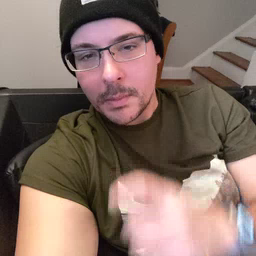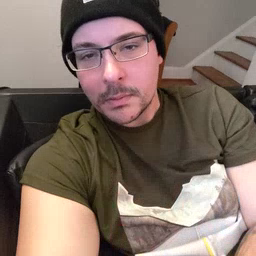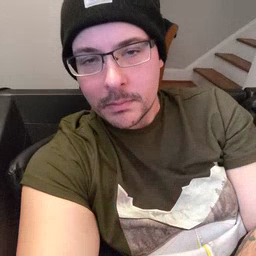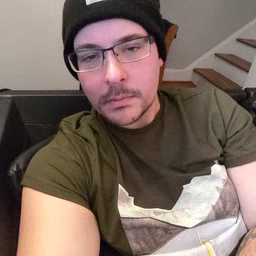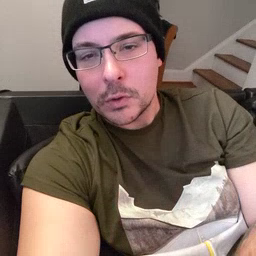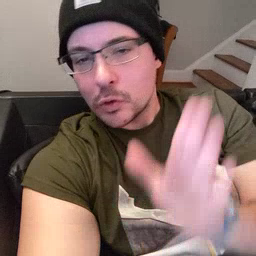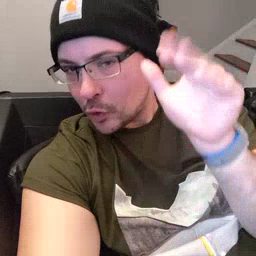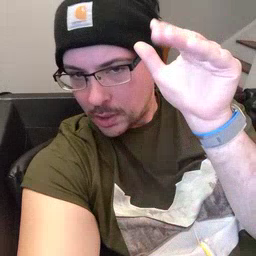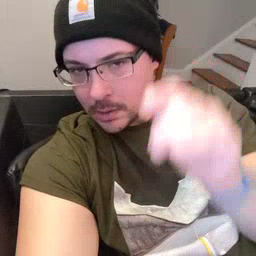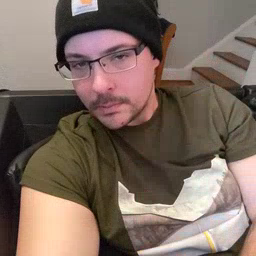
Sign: donkey